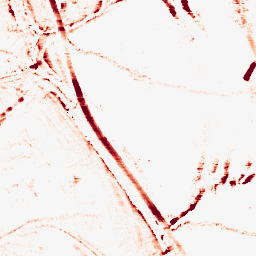
Category: morphological
Decomposition family: morphological_rect
Decomposition parameters: operation: opening
width: 10
height: 5
Upsampling method: bicubic
Upsampling parameters: scale: 2
Upsampling scale: 2